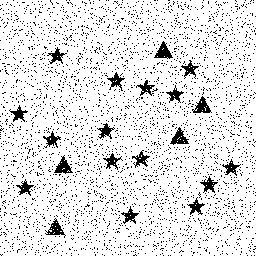
Squares: 0
Triangles: 5
Stars: 15
Total shapes: 20